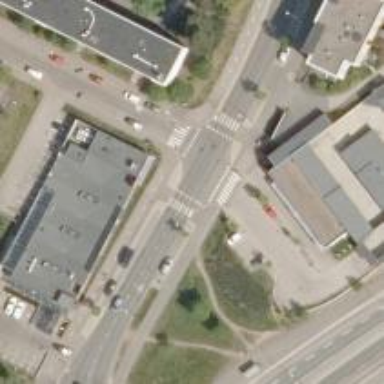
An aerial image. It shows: Uncontrolled road crossing.